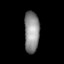
Tissue: lung
Cell type: Endothelial cells
Senescence score: 0.682
Nuclear area (px): 604
Mean DAPI intensity: 141.666